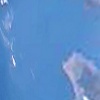
Label: water